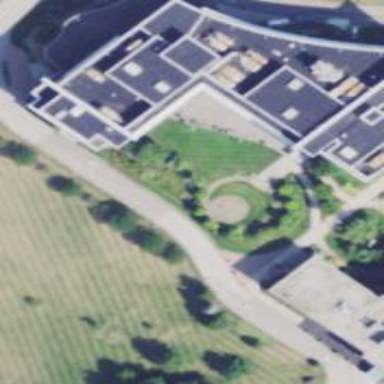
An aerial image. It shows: College building.